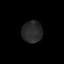
Tissue: prostate
Cell type: T cells
Senescence score: 0.3573
Nuclear area (px): 435
Mean DAPI intensity: 39.894